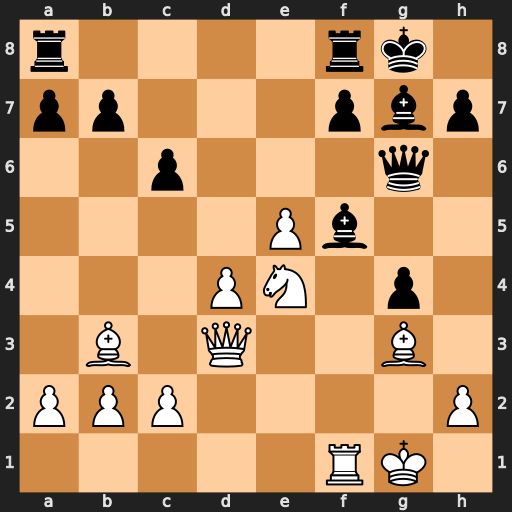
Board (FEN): r4rk1/pp3pbp/2p3q1/4Pb2/3PN1p1/1B1Q2B1/PPP4P/5RK1
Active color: w
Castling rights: -
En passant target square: -
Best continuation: Rxf5 Qxf5 Nf6+ Qxf6 exf6